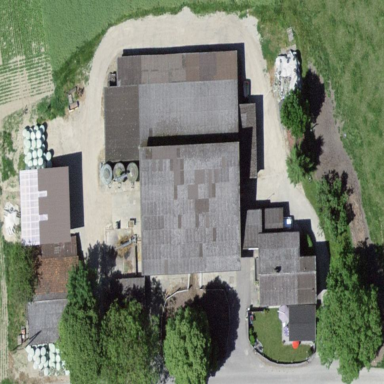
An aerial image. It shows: Farmyard area.